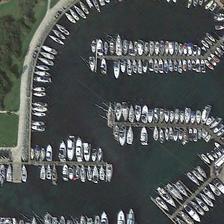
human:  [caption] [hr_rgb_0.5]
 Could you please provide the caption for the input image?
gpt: many boats are orderly in a port near several green trees .

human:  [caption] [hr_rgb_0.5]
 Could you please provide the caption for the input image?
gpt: many boats are orderly in a port near several green trees .

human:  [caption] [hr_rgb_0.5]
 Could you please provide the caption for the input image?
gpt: many boats are orderly in a port near several green trees .

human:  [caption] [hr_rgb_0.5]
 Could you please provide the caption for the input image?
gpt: many boats are orderly in a port near several green trees .

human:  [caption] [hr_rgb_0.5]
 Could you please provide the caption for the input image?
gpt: many boats are orderly in a port near several green trees .